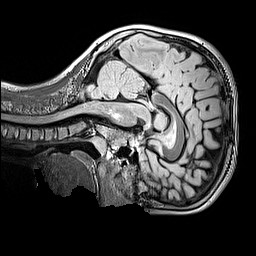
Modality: FLAIR
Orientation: sagittal
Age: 9
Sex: male
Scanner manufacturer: siemens
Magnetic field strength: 3 T
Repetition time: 5 s
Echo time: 0.388 s